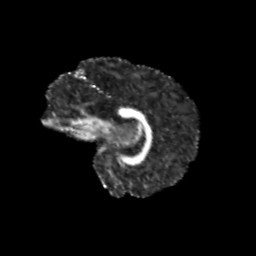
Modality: FA
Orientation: sagittal
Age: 12
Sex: female
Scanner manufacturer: siemens
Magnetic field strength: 3 T
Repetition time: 3.8 s
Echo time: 0.07 s